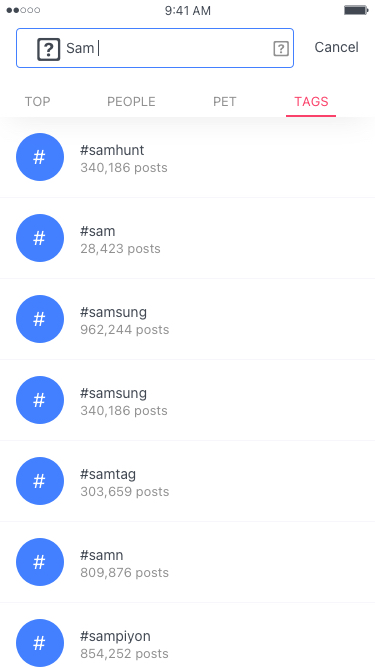
Text in this UI design:
Top
People
Pet
Tags
Sam
Cancel